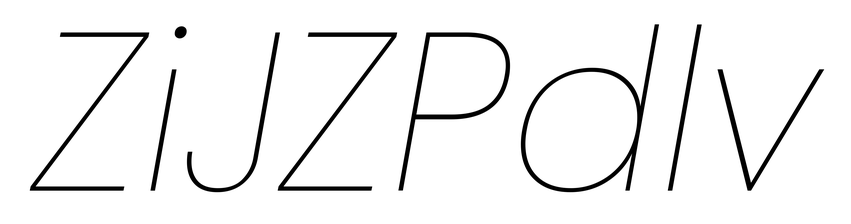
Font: Poppins-ThinItalic